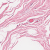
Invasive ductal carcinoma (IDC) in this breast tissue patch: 0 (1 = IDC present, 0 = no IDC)